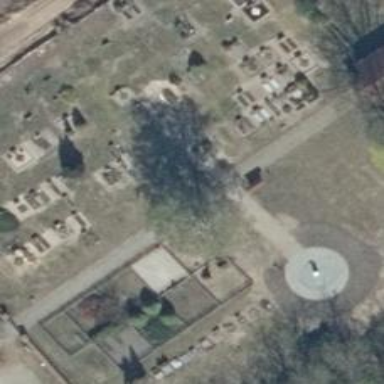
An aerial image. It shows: Cemetery.